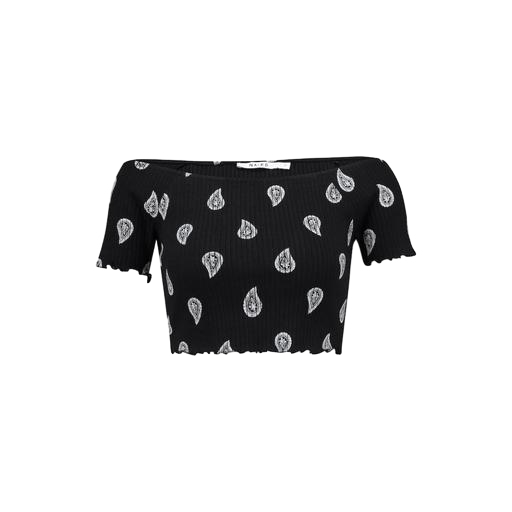
black printed short-sleeve top only macy, black petite printed top only macy, black printed short-sleeve top, white background